Question: I wanted to add a Search button to my Android ActionBar, to do this I followed <URL>.

This is my search.java (The Activity to show the search button in):
'''
public class search extends ActionBarActivity {
@Override
protected void onCreate(Bundle savedInstanceState) {
getWindow().requestFeature(Window.FEATURE_ACTION_BAR);
super.onCreate(savedInstanceState);
setContentView(R.layout.activity_search);
}
@Override
public boolean onCreateOptionsMenu(Menu menu) {
// Inflate the menu; this adds items to the action bar if it is present.
MenuInflater inflater=getMenuInflater();
inflater.inflate(R.menu.menu_search, menu);
return super.onCreateOptionsMenu(menu);
}
@Override
public boolean onOptionsItemSelected(MenuItem item) {
// Handle action bar item clicks here. The action bar will
// automatically handle clicks on the Home/Up button, so long
// as you specify a parent activity in AndroidManifest.xml.
int id = item.getItemId();
//noinspection SimplifiableIfStatement
if (id == R.id.action_settings) {
return true;
}
return super.onOptionsItemSelected(item);
}
}
'''
And this is my menu_search.xml
'''
<menu xmlns:android="http://schemas.android.com/apk/res/android" >
<item
android:title="search"
android:id="@+id/action_search"
android:icon="@drawable/searchicon"
android:orderInCategory="100"
android:showAsAction="always"/>
</menu>
'''
Any help is apreciated! Thanks in advance!
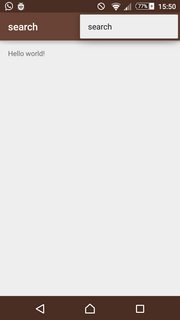
Answer: You are using 'appcompat-v7'. You need to change your 'android:showAsAction' attribute to an 'app:showAsAction' attribute, with a definition for the 'app' namespace ('xmlns:app="http://schemas.android.com/apk/res-auto"').
This will give you something like:
'''
<menu xmlns:android="http://schemas.android.com/apk/res/android" xmlns:app="http://schemas.android.com/apk/res-auto">
<item
android:title="search"
android:id="@+id/action_search"
android:icon="@drawable/searchicon"
android:orderInCategory="100"
app:showAsAction="always"/>
</menu>
'''
Also, you probably do not need 'android:orderInCategory'.